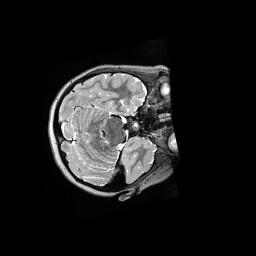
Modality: T2w
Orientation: axial
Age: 8
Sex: female
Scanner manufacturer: siemens
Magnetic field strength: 3 T
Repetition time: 3.2 s
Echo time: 0.564 s